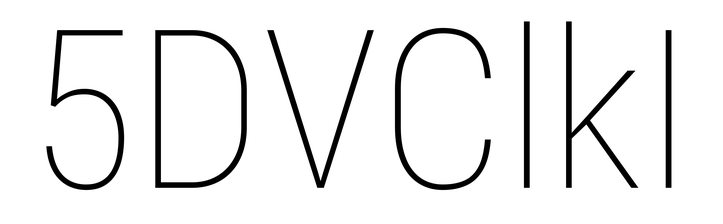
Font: Roboto_Condensed_Thin